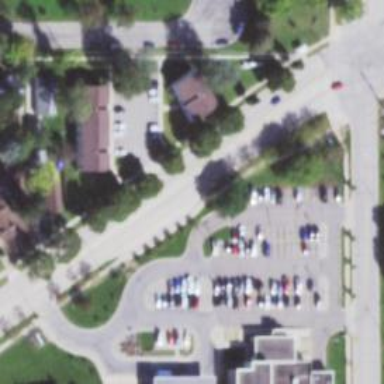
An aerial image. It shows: Asphalt driveway for service vehicles.